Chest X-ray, PA view. Patient: 55 years old, sex F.
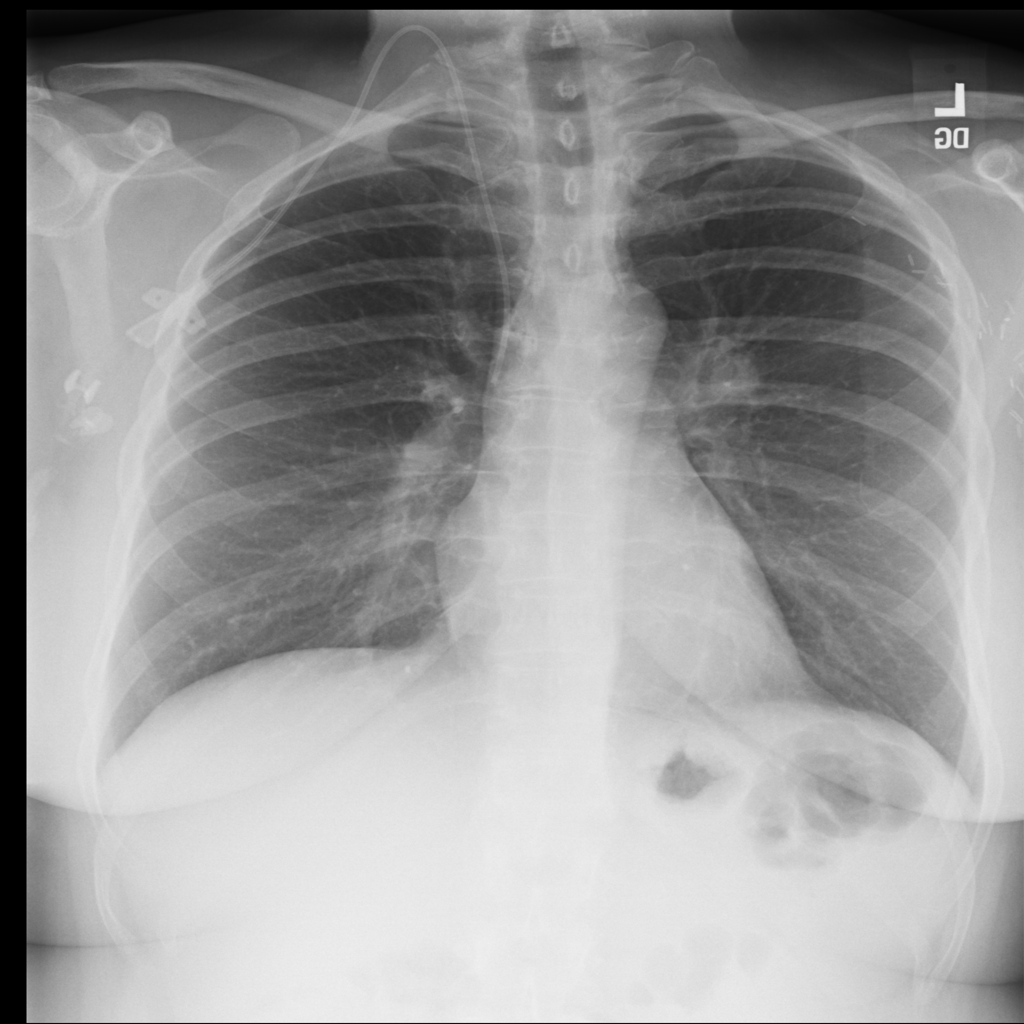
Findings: No Finding